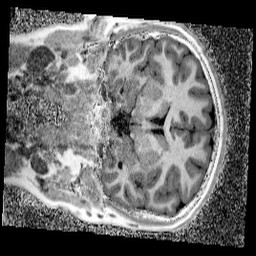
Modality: UNIT1_denoised
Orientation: coronal
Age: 11
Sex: male
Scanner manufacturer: siemens
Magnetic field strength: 3 T
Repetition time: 4 s
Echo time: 0.00299 s